Question: I'm trying to check if the value inside an input control and the value of a property in an element are the same. When both values are an empty string I am getting a result of true which is basically saying that empty string is not equal to empty string. This is incorrect my result variable should be false.
'''
var result = txtEntryPhone.value != selectedMember.Phone;
'''

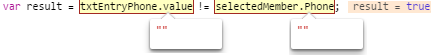
Answer: Possible thing to check:
Is one of the values containing an invisible character? Check the length to confirm:
'''
console.log(txtEntryPhone.value.length);
console.log(selectedMemeber.Phone.length);
'''
If both of the elements objects, eg '...value = new String('')':
'''
console.log(typeof txtEntryPhone.value);
console.log(typeof selectedMemeber.Phone);
'''